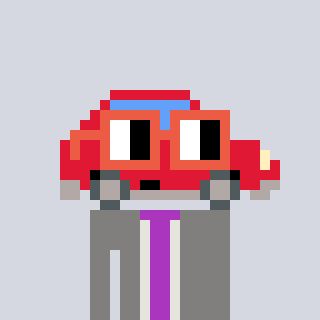
a pixel art character with square orange glasses, a car-shaped head and a bluegrey-colored body on a cool background